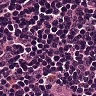
Metastatic tissue present: no